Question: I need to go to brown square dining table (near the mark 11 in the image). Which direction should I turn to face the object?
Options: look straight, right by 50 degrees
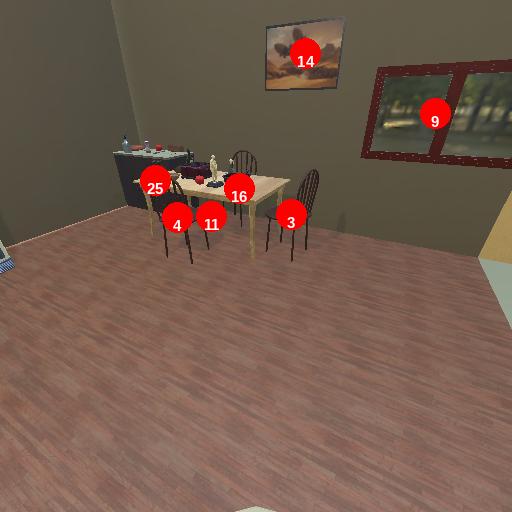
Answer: look straight